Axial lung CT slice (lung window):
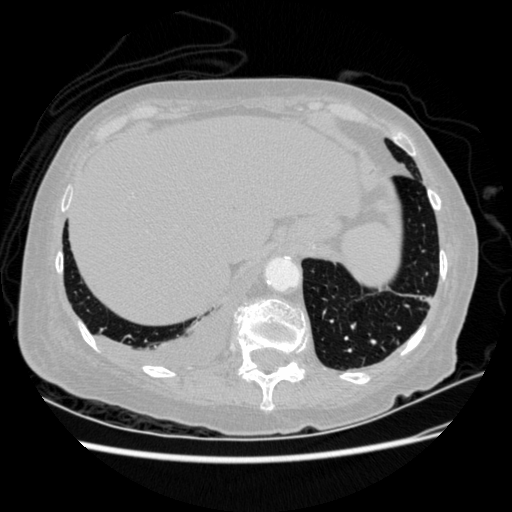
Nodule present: no